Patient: sex M, age 61
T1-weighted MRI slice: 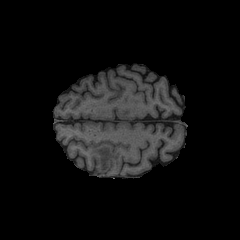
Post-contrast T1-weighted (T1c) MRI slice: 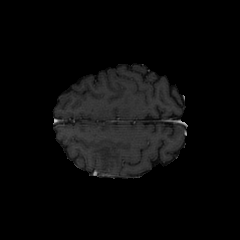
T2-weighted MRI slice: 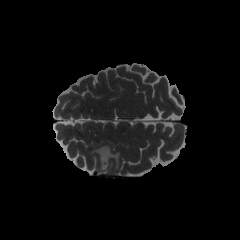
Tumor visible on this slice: yes
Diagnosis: Glioblastoma, IDH-wildtype
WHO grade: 4